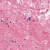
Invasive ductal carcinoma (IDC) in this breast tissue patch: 0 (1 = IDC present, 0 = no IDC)